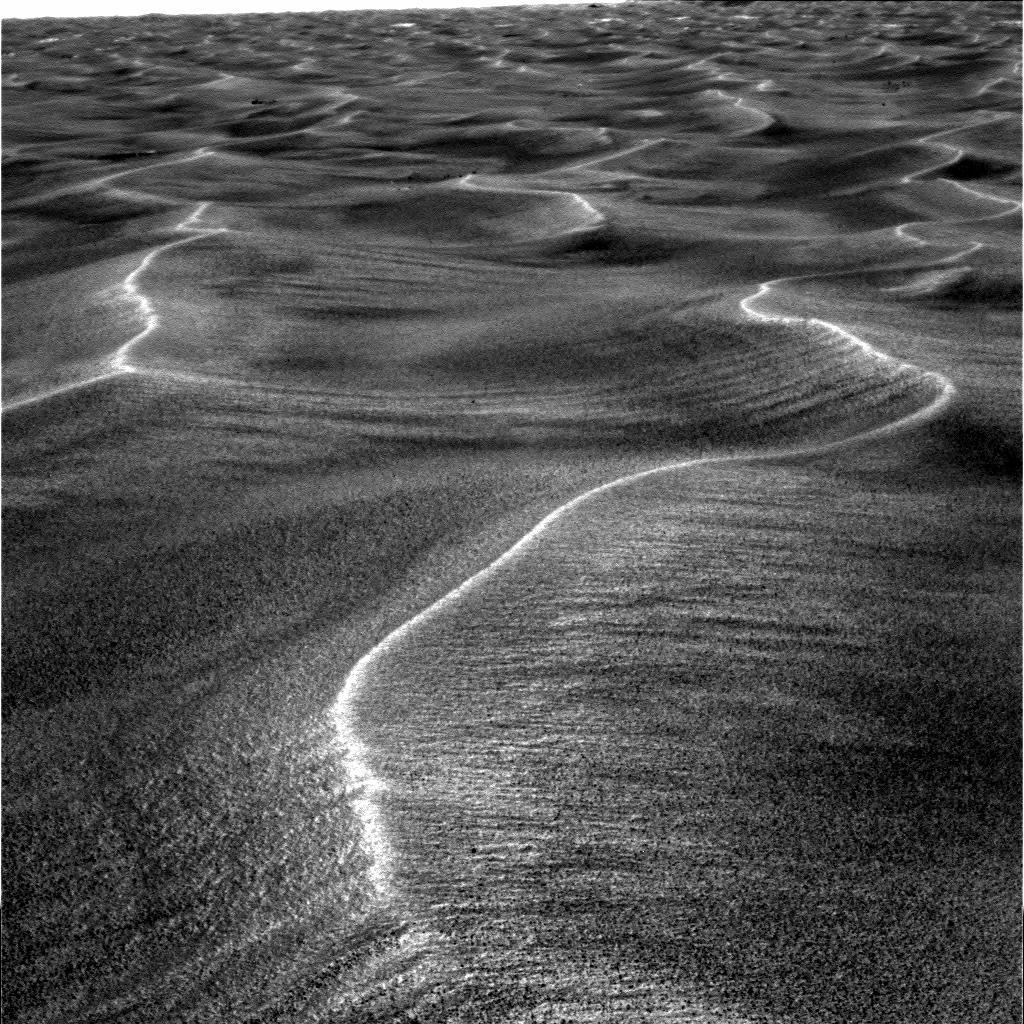
Terrain classes present: Gravel / Sand / Soil, Sky / Distant Mountains